The plot is a signal-to-image rendering of a rotating shaft's vibration measurement. Determine the machine's mechanical condition. Answer with exactly one of: normal, misalignment, unbalance, looseness.
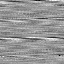
Answer: looseness